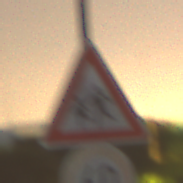
Verkehrszeichen: KinderRechts
Zusatzzeichen unten: Geschwindigkeit60
Umgebung: Outdoor, Suburban
Tageszeit: Night
Wetter: Clear
Licht: Artificial
Jahreszeit: NotSpecified
Kontrast: MediumContrast